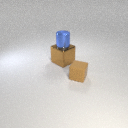
large brown metal cube below small blue metal cylinder